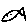
Label: fish